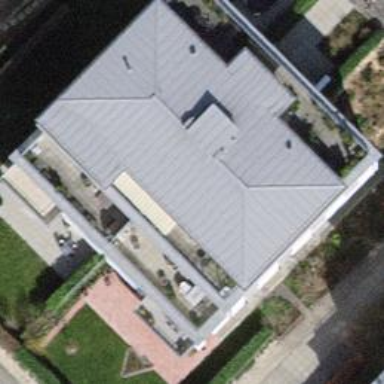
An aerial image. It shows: Building with flat roof.